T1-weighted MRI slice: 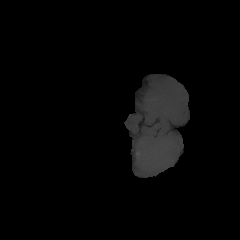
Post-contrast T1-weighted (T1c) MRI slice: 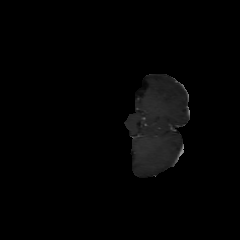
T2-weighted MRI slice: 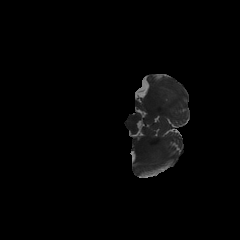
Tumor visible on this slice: no